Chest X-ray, PA view. Patient: 12 years old, sex M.
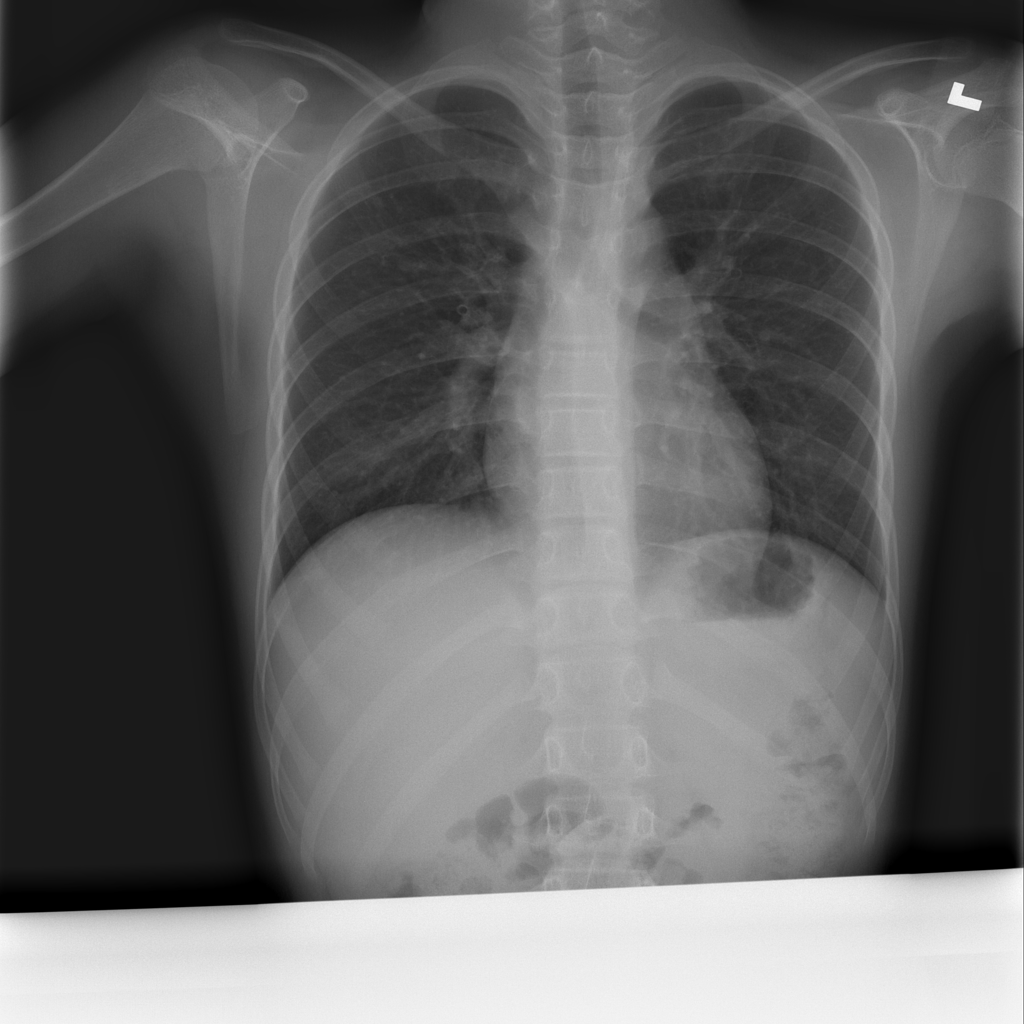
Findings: No Finding